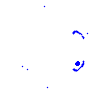
Particle: pion